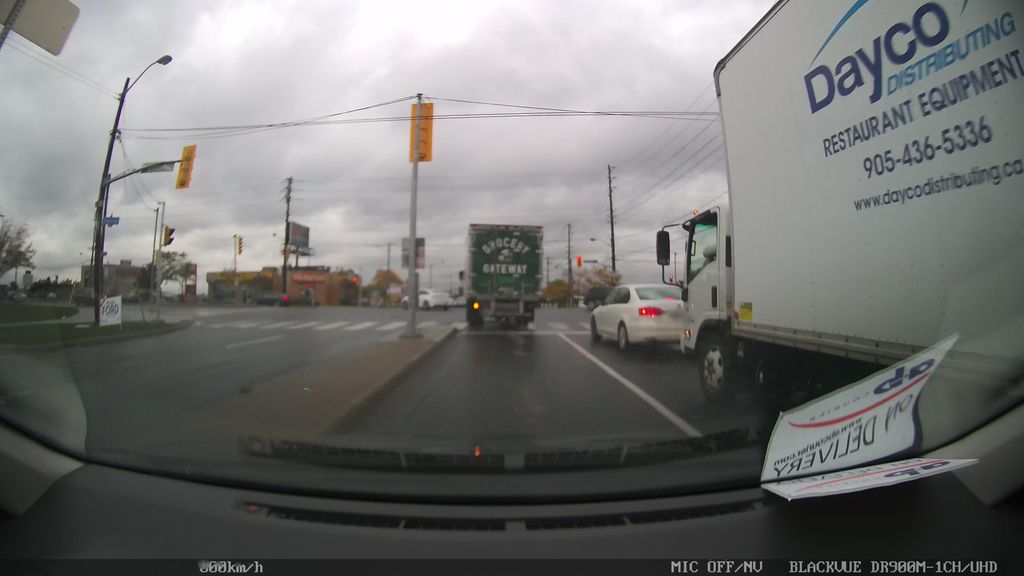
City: toronto